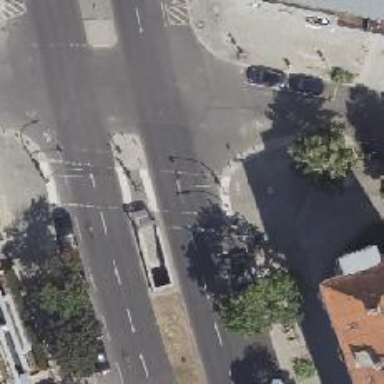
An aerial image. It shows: Road intersection controlled by traffic signals.